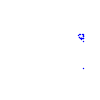
Particle: proton